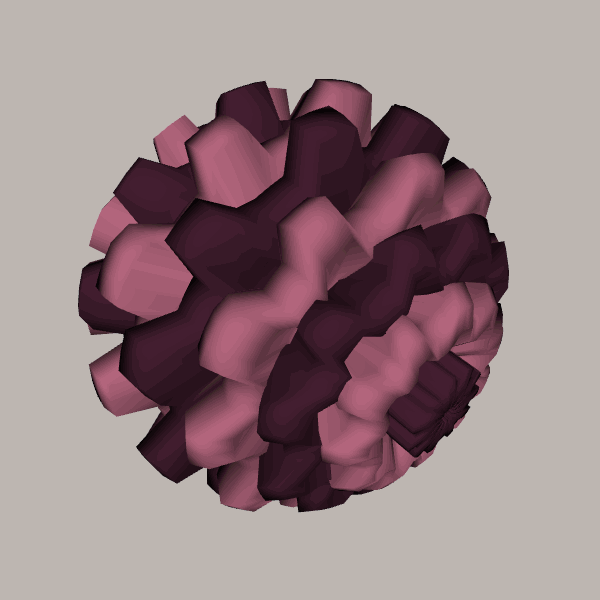
Background: light